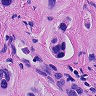
Metastatic tissue present: yes